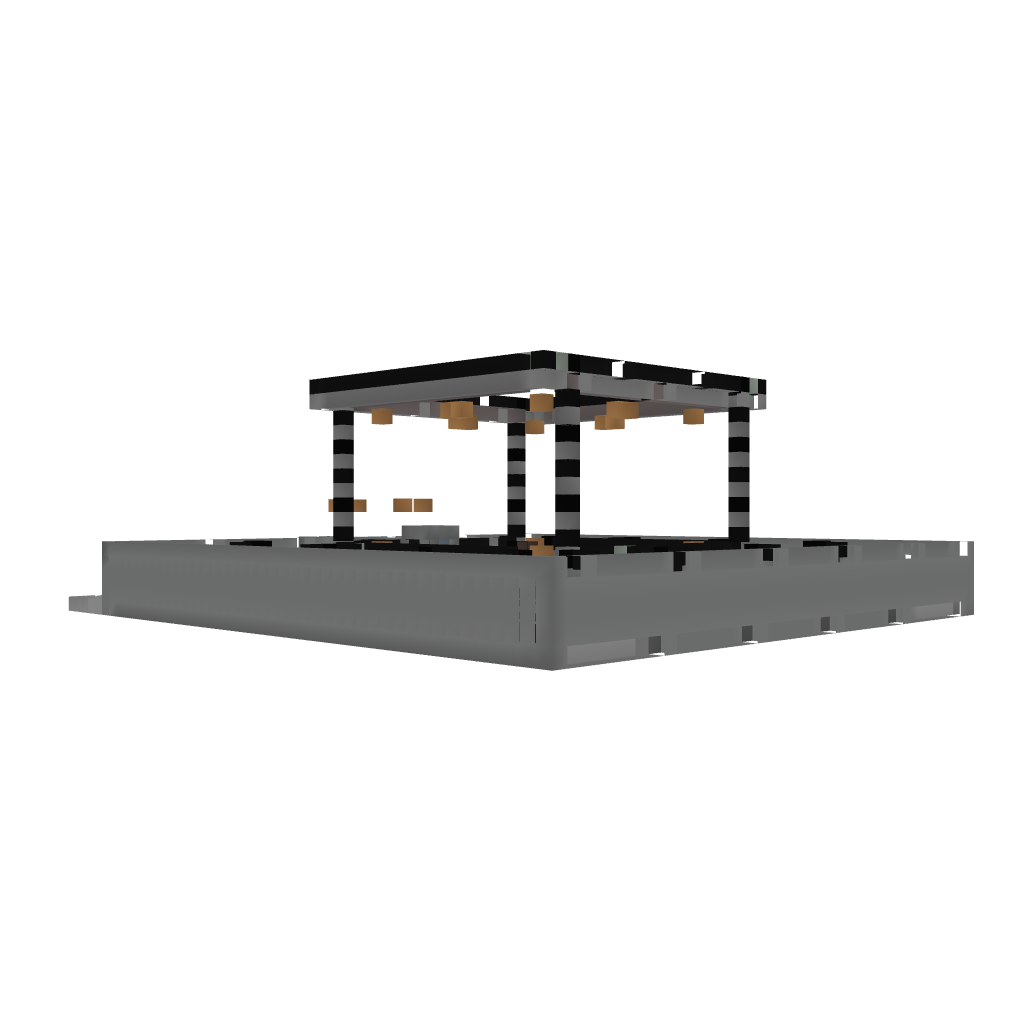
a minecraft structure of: Self-Building/Repairing House